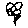
Label: flower